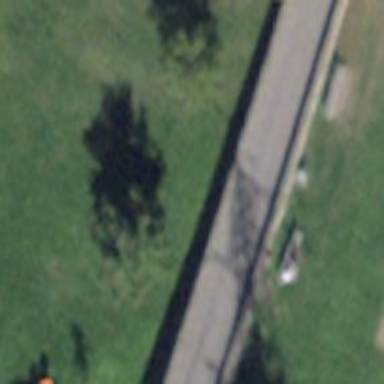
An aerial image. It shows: Picnic table located in leisure land area.